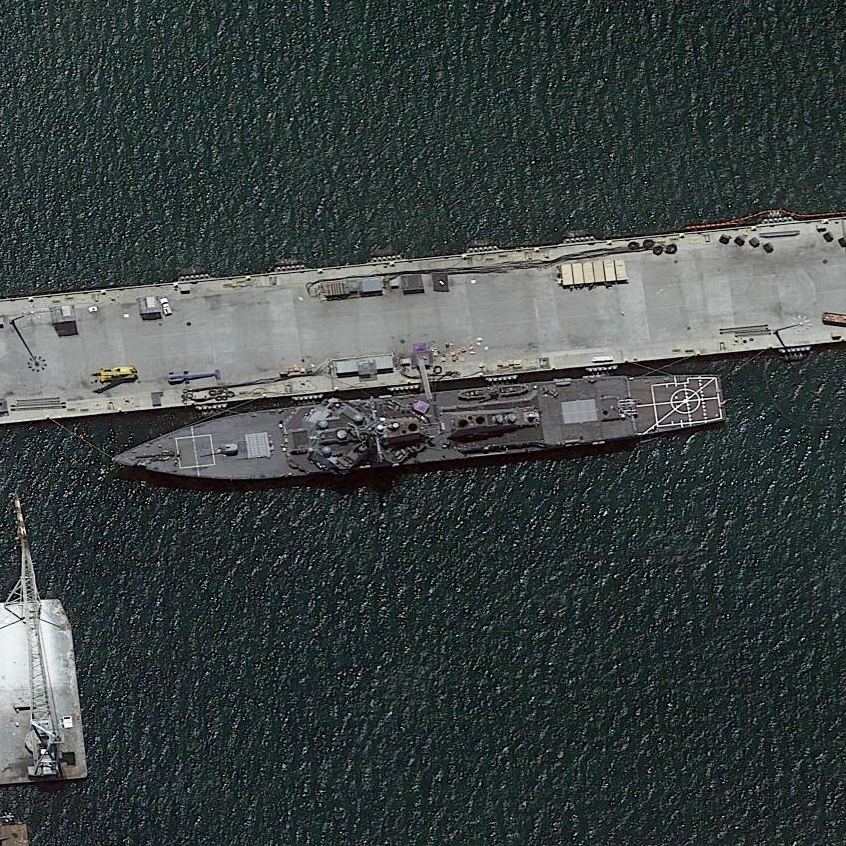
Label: destroyer